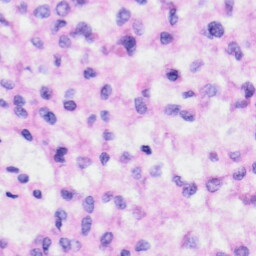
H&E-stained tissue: Liver